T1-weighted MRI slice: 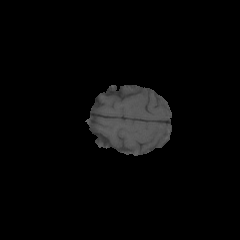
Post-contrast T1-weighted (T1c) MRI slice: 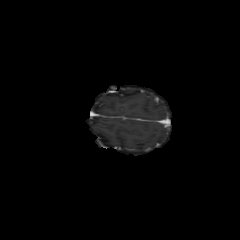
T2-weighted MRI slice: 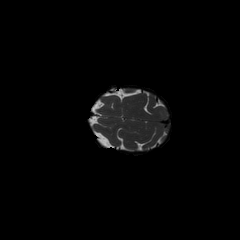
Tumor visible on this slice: no